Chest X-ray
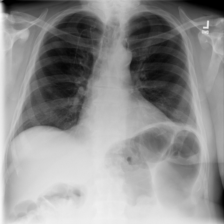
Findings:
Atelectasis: negative
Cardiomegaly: negative
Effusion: negative
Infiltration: negative
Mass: negative
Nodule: negative
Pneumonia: negative
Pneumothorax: negative
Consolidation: negative
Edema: negative
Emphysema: negative
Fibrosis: negative
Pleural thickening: negative
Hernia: negative